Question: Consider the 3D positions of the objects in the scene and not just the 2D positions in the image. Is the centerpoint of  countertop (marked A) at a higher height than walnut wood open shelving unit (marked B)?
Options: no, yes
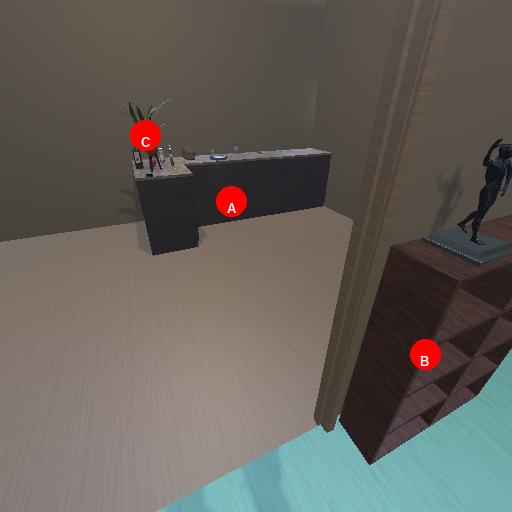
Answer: no